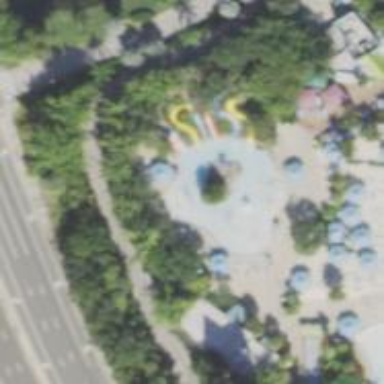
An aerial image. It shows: Water slide attraction.